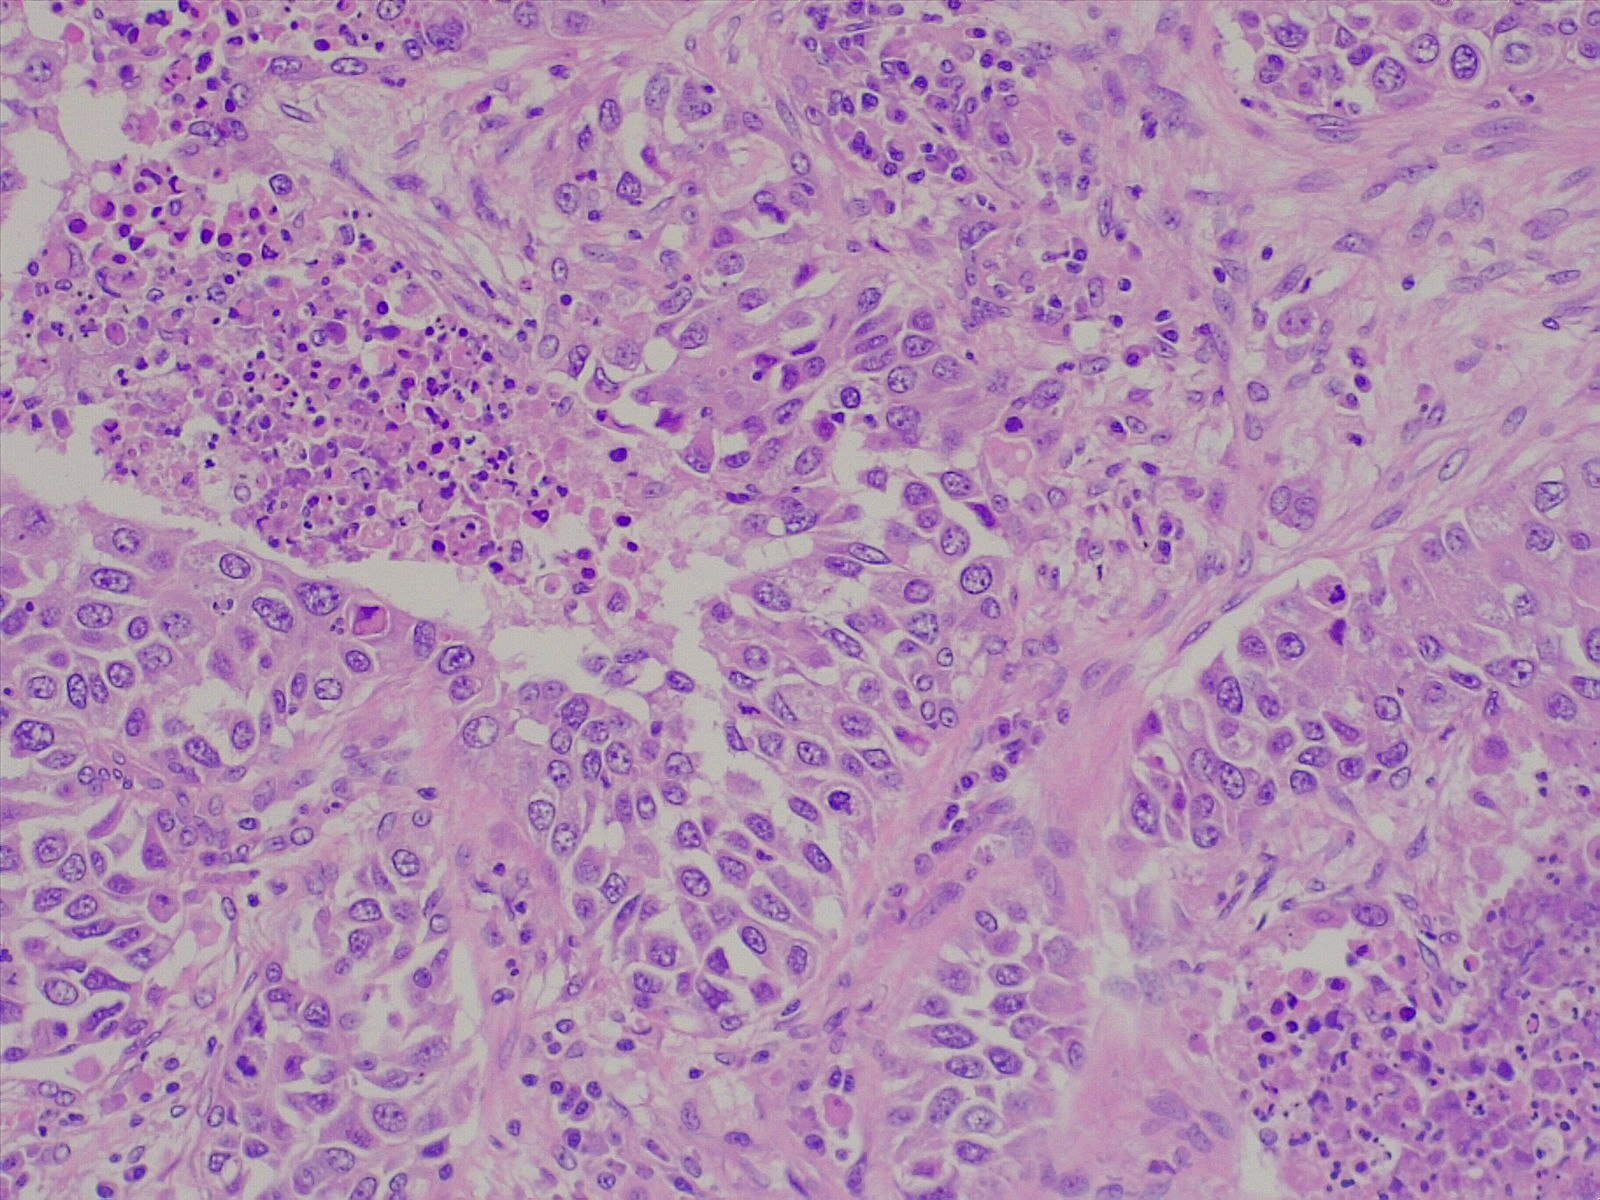
Label: lung squamous cell carcinoma, poorly differentiated